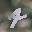
Label: 4